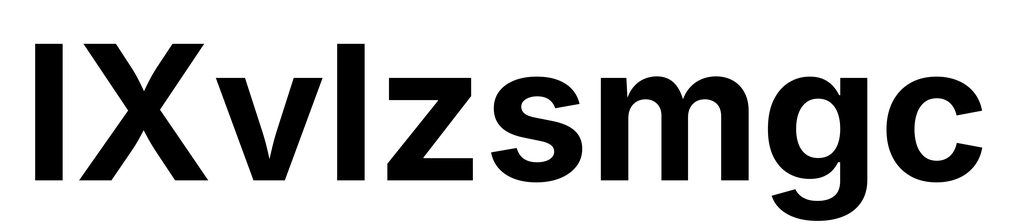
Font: Inter_Bold